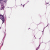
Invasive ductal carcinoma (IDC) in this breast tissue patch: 1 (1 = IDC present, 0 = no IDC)